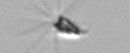
Label: Calciopappus